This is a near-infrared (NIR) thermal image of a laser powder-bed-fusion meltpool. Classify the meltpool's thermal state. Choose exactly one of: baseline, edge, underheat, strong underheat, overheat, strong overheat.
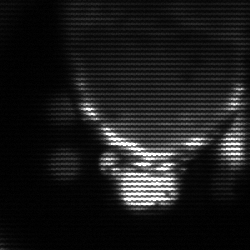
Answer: edge